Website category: sports
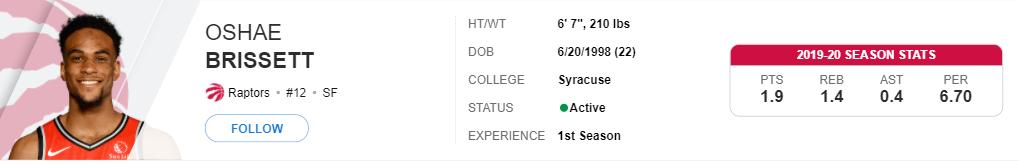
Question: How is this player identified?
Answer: Oshae Brissett

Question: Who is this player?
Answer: Oshae Brissett

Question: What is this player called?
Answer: Oshae Brissett

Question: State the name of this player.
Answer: Oshae Brissett

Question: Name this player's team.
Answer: Raptors

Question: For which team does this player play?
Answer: Raptors

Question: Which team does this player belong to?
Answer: Raptors

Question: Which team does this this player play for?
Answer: Raptors

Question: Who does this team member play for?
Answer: Raptors

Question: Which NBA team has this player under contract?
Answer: Raptors

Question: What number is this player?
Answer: #12

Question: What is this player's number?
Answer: #12

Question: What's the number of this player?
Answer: #12

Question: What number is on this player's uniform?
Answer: #12

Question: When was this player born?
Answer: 6/20/1998

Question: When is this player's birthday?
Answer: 6/20/1998

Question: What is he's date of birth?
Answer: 6/20/1998

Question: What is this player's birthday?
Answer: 6/20/1998

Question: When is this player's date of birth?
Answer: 6/20/1998

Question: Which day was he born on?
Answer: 6/20/1998

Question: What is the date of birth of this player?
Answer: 6/20/1998

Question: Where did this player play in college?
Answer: Syracuse

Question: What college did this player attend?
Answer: Syracuse

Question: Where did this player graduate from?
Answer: Syracuse

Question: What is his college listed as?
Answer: Syracuse

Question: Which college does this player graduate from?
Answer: Syracuse

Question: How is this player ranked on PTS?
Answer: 1.9

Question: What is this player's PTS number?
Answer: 1.9

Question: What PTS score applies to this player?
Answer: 1.9

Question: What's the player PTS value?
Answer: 1.9

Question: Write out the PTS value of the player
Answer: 1.9

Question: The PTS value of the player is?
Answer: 1.9

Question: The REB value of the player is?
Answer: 1.4

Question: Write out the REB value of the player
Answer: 1.4

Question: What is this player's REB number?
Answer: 1.4

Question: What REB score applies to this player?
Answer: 1.4

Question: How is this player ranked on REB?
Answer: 1.4

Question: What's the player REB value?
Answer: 1.4

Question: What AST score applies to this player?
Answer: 0.4

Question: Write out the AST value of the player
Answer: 0.4

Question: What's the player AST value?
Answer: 0.4

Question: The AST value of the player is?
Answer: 0.4

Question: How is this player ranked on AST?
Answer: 0.4

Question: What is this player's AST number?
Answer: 0.4

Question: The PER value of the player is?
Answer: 6.70

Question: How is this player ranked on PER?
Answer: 6.70

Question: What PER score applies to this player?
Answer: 6.70

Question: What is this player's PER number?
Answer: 6.70

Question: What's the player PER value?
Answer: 6.70

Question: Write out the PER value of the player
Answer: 6.70

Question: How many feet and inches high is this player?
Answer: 6' 7"

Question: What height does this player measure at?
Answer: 6' 7"

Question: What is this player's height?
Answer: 6' 7"

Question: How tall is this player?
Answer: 6' 7"

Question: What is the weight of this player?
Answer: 210 lbs

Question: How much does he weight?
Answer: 210 lbs

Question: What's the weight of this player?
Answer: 210 lbs

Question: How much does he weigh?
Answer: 210 lbs

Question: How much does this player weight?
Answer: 210 lbs